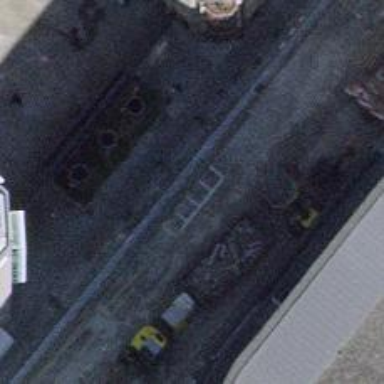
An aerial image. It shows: Motorcycle parking facility.